Question: I'm developing a radar in which I show some coordinates. But I'm having a math problem I cant resolve. This is the radar:

It has two areas: the safe area (the white one) and the dangerous area (the red one). The radius of the safe area is 30 and the radius of the complete circumference is 100.
I'm developing a functionality that creates random coordinates in the dangerous zone, but for that, I need to do a random of the X and the Y in that area, and I don't know how to do it. The center is (0,0)
Any tips? Really thanks.
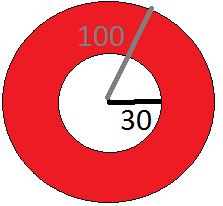
Answer: Just use <URL>:
'''
float radius = min + rand(max - min); // 30 + rand(0..70)
float angle = rand(-PI, PI)
int x = radius*cos(angle);
int y = radius*sin(angle);
'''